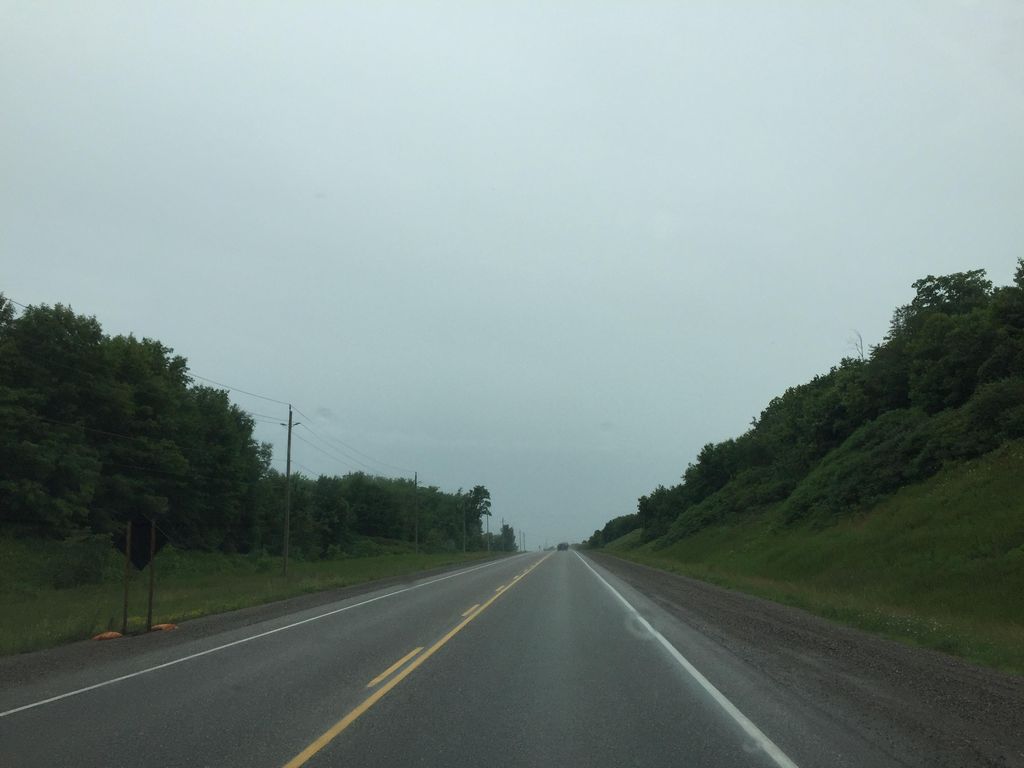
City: kitchener-waterloo